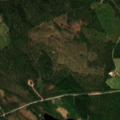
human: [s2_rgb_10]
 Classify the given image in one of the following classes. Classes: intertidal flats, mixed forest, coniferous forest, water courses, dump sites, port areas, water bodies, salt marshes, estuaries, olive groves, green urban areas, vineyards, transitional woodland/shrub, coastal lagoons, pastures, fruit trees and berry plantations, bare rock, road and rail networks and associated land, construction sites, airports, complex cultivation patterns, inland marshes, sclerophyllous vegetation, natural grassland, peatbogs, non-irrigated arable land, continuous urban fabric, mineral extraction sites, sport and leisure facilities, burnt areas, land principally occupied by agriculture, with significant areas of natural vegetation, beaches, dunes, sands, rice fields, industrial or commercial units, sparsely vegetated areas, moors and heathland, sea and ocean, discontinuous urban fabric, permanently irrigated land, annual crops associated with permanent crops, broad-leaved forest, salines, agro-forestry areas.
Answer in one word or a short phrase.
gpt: coniferous forest, mixed forest, water bodies